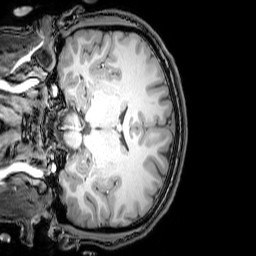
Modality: T1w
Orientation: coronal
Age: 25
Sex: male
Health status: healthy
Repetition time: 0.081 s
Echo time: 0.037 s